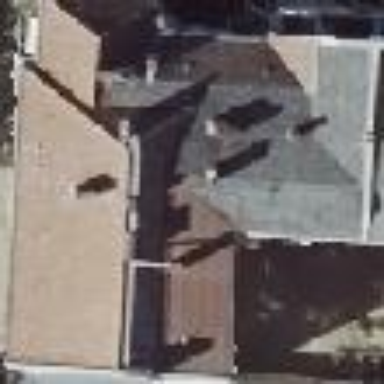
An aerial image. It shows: Apartment building with hipped roof.